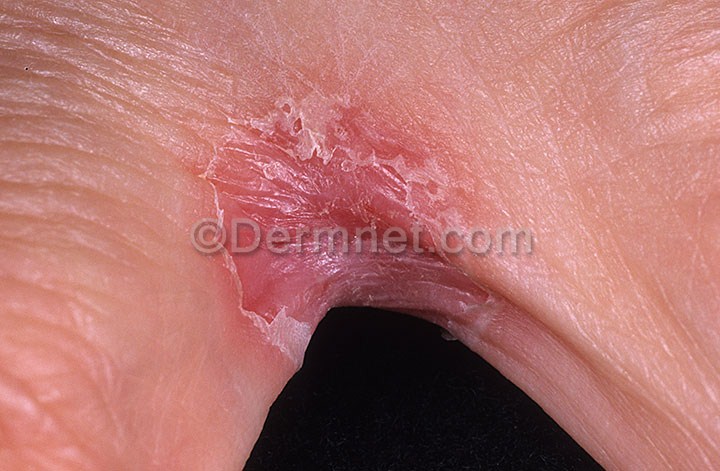
Disease: Tinea Ringworm Candidiasis and other Fungal Infections